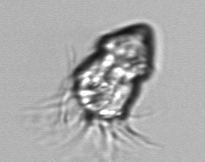
Label: Strombidium_inclinatum